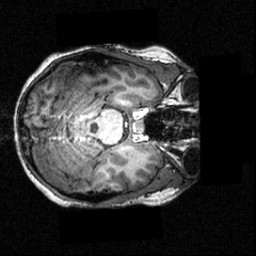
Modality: T1w
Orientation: axial
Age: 20
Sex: female
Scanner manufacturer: siemens
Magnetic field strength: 3.951 T
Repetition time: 1.5 s
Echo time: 0.00335 s